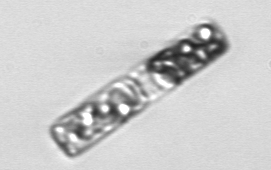
Label: Guinardia_delicatula_TAG_internal_parasite